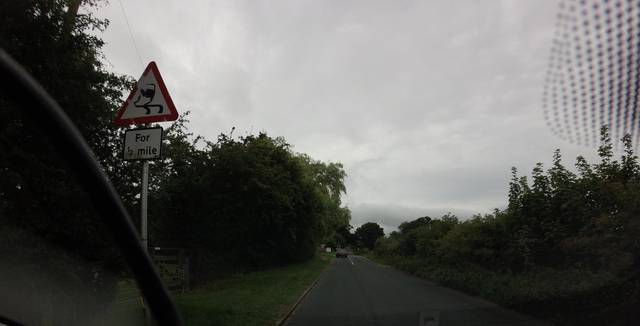
Region: United Kingdom
Coordinates: 54.092, -1.529